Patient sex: F
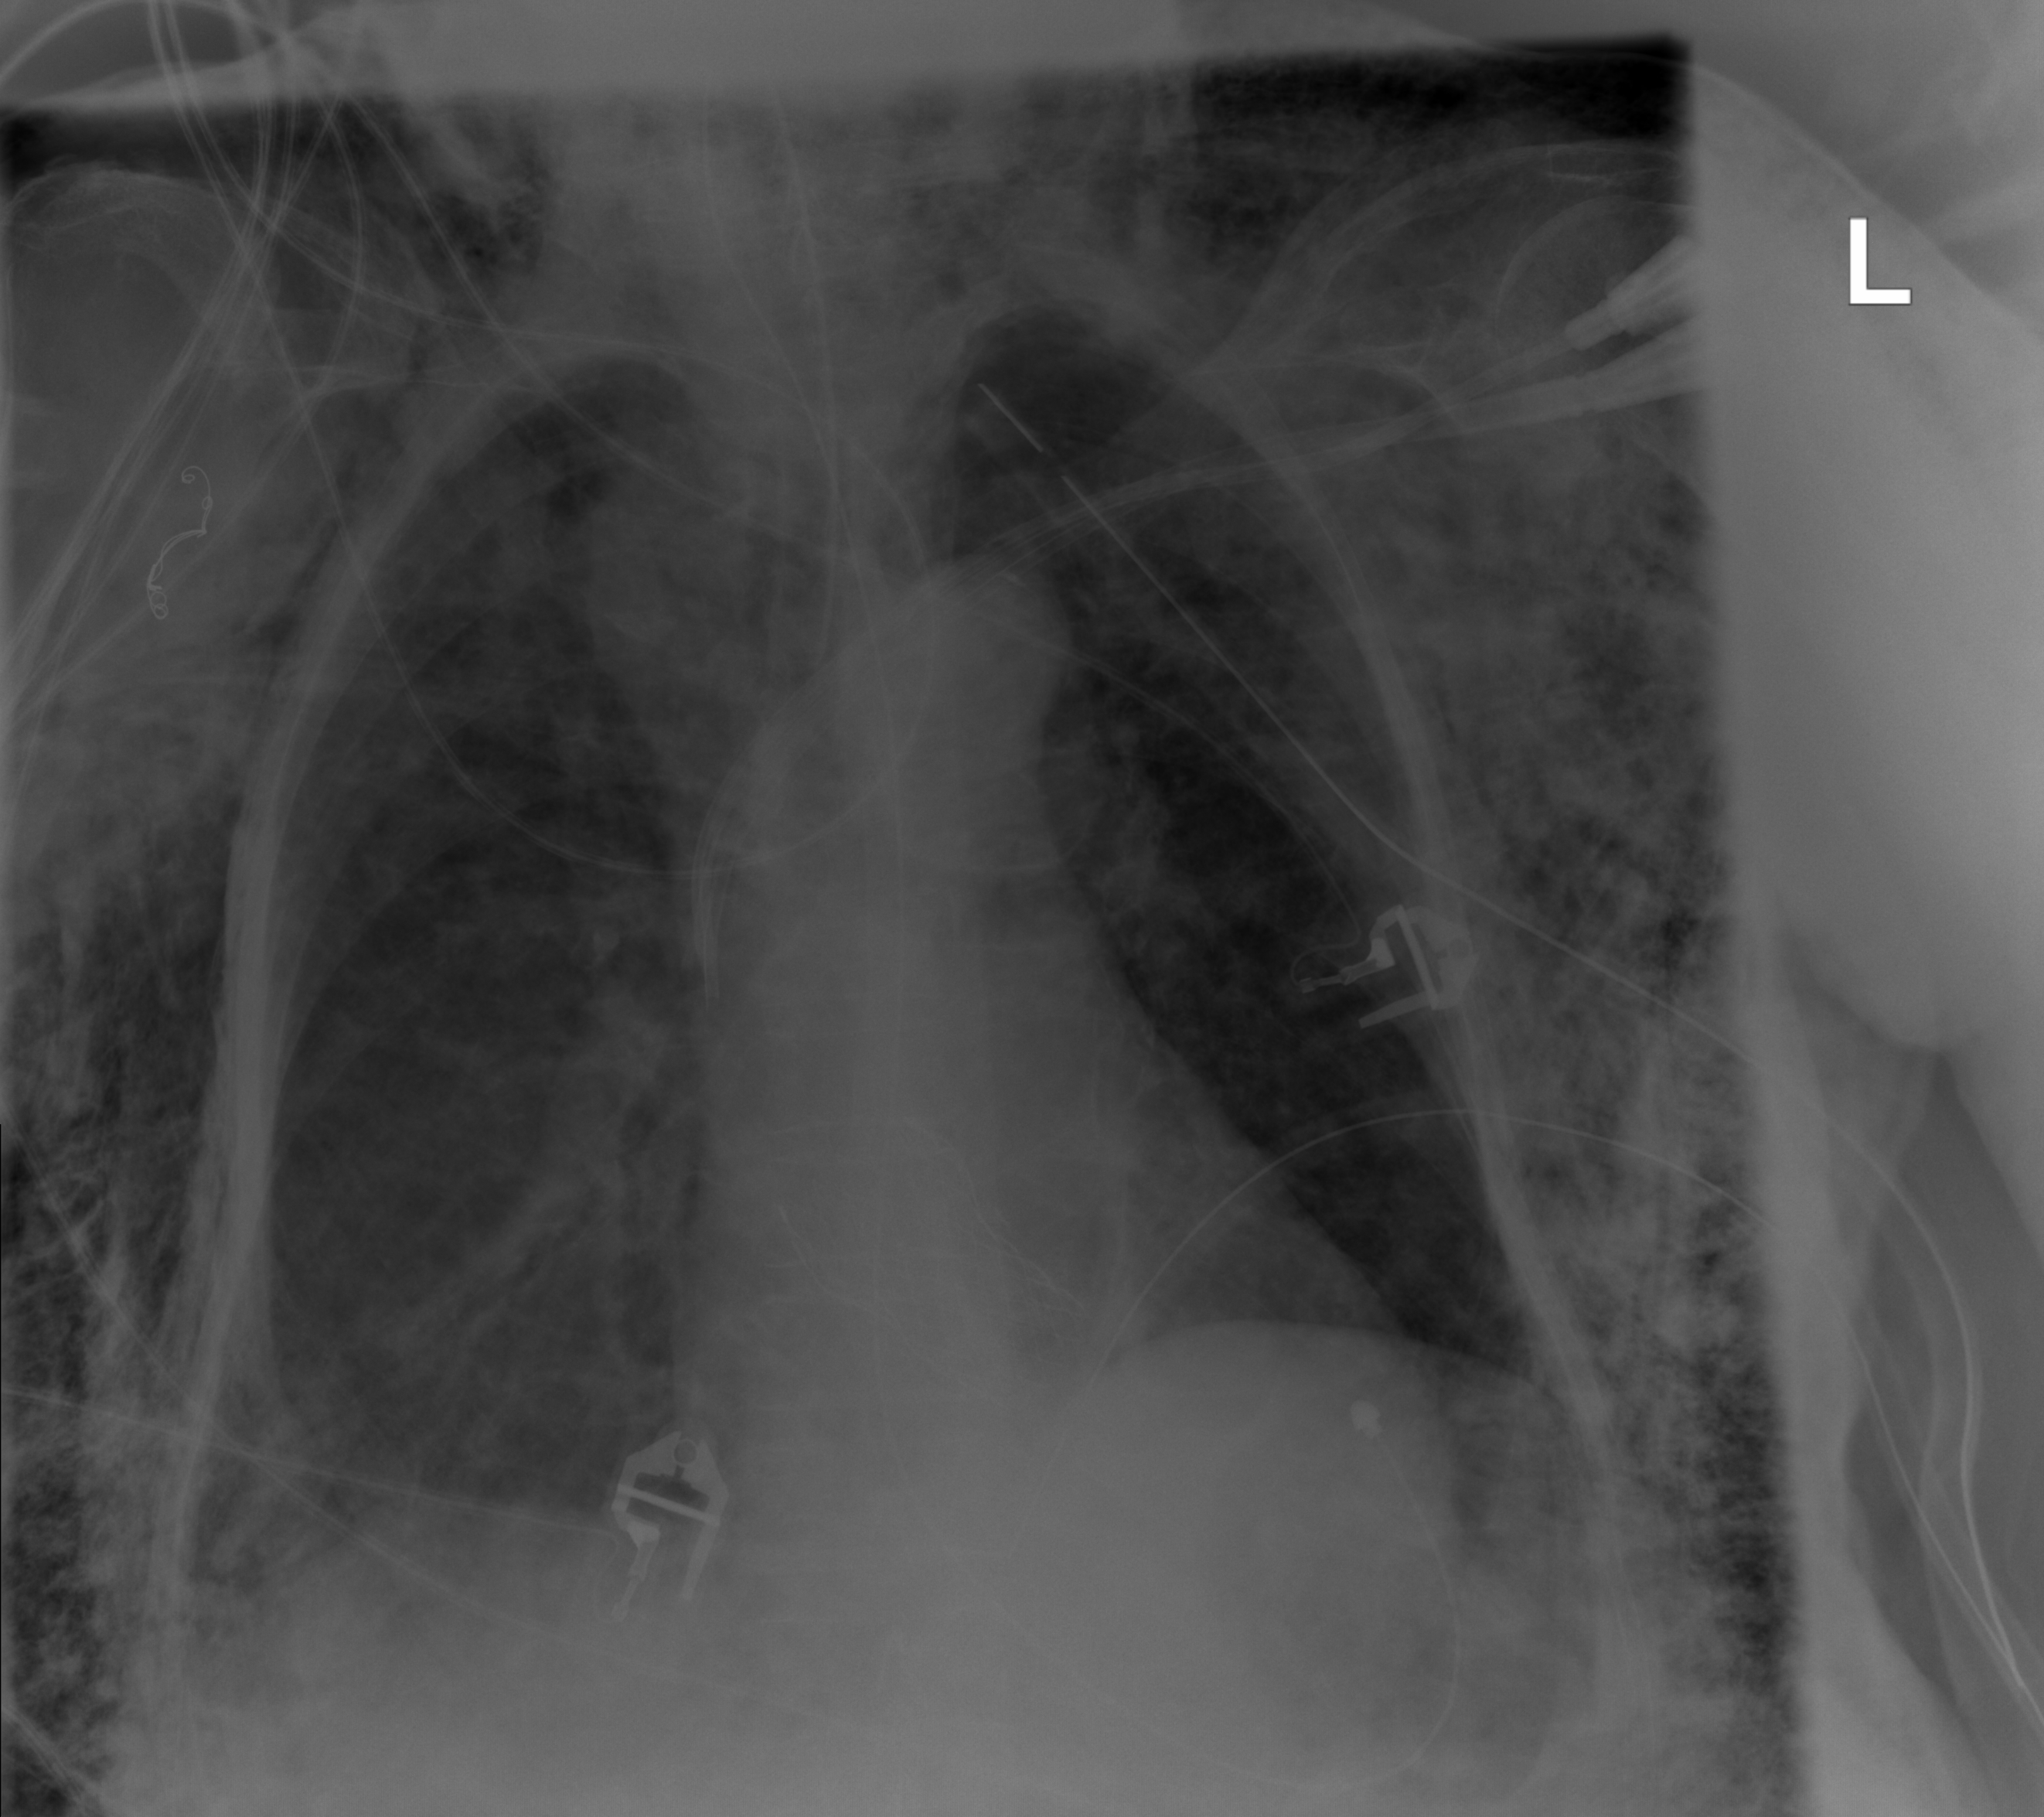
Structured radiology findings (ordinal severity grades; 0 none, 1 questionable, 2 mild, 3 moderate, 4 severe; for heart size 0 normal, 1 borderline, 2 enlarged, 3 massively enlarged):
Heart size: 0
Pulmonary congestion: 0
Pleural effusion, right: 1
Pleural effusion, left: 0
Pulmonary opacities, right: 0
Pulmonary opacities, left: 0
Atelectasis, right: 2
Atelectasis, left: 0